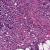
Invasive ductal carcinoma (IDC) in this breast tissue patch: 1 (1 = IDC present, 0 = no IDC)